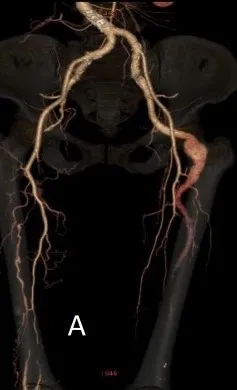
Angiotomografia evidenciando persistencia bilateral da arteria isquiatica com formacao aneurismatica a esquerda: imagens de reconstrucao na visao anterior.
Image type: radiology (ct)